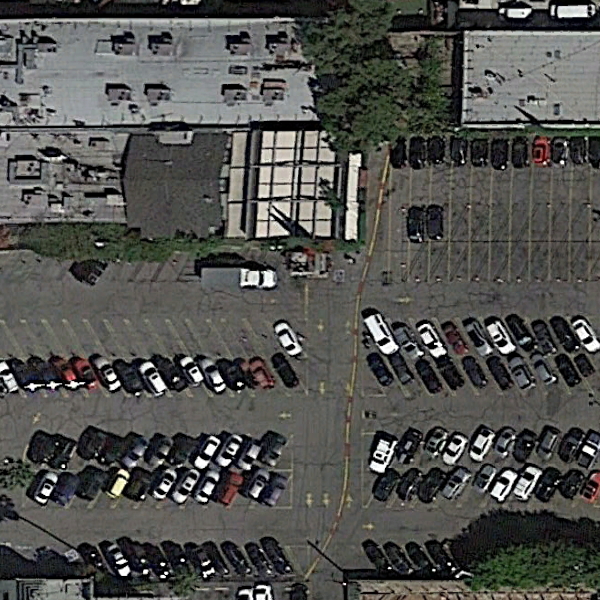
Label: Parking